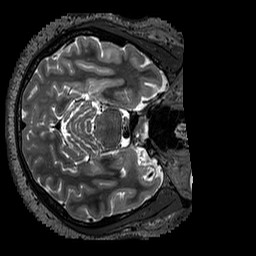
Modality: T2w
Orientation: axial
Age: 43
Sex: male
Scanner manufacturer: siemens
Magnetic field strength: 3 T
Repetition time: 3.2 s
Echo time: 0.567 s